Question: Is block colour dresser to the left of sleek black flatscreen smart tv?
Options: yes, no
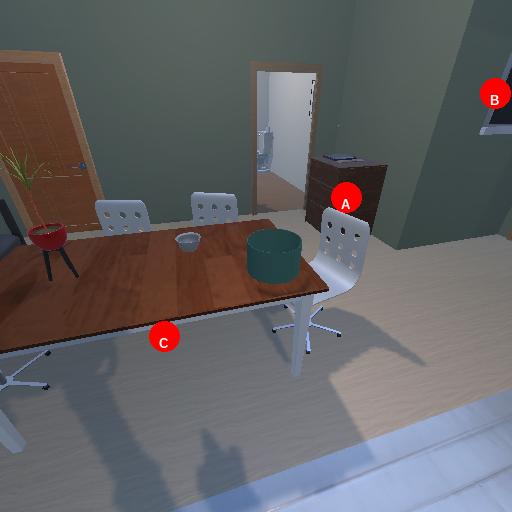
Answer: yes